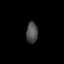
Tissue: lung
Cell type: Endothelial cells
Senescence score: 0.6553
Nuclear area (px): 235
Mean DAPI intensity: 78.54